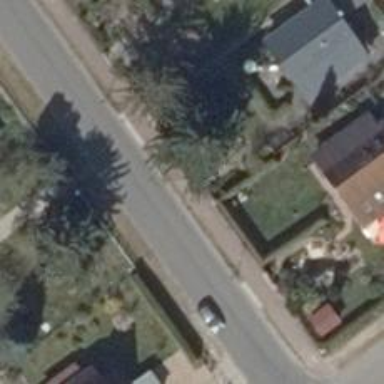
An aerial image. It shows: Footway along the road.